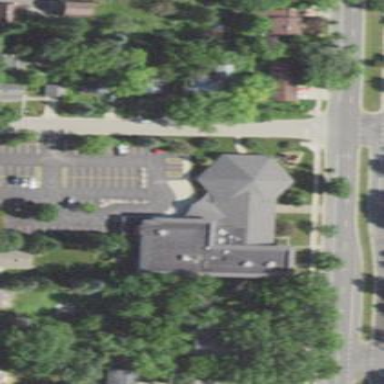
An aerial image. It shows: Building serving as place of worship.